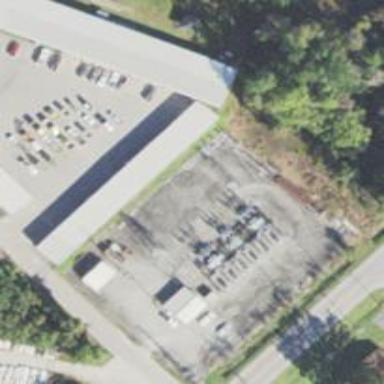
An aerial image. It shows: Distribution substation surrounded by fence.